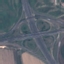
Land use / land cover class: Highway